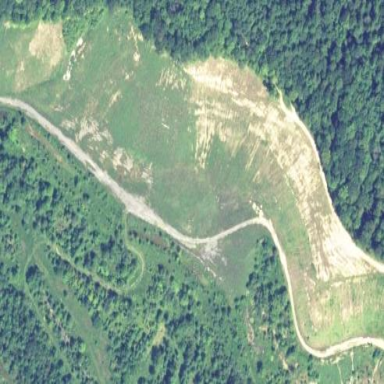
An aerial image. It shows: Quarry area.